Question: I have two simple projects in a single Visual Studio solution to understand how a jQuery ajax request works. One is a web service and the second one is a project consuming the web service.
You can download the very small project from here. <URL>
As you can see in the project, Whenever I try to call the Web Service, Internal Server Error 500 is occurring.
In chrome, I can see the following alert (executed by "Error" function of Ajax call)

Please assist me to find the problem..
EDIT:
'''
function btnClick() {
debugger;
var txtValue = $('#txtValue');
var text = txtValue.val();
//
//
$.ajax({
url: "http://localhost:12000/ExampleJsonWS.asmx/getValue",
type: "POST",
dataType: "json",
data: "{" + txtValue.val() + "}",
timeout: 30000,
async: false,
contentType: "application/json; charset=utf-8",
success: function (data) {
debugger;
alert(data);
return data;
},
error: function (result) {
debugger;
//alert(e);
alert(result.status + ' ' + result.statusText);
}
});
}
'''
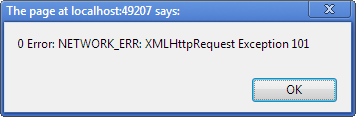
Answer: The problem was that its not possible to POST with keeping the web service in different project while a GET can do that. (Explained by <URL>
For more info you can have a look at this <URL>